Question: I have a decompiled stardict dictionary in the form of a tab file
'''
kakos <tab> bad
'''
where '<tab>' signifies a tabulation.
Unfortunately, the way the words are defined requires the query to include all diacritical marks. So if I want to search for zoon, I need to have all the iotas and circumflexes correct.
Thus I'd like to convert the whole file so that the keyword has the diacritic removed. So the line would become
'''
kakos <tab> <h3>kakos</h3> <br/> bad
'''
I know I could read the file line by line in bash, as described here [1]
'''
while read line
do
command
done <file
'''
But what is there any way to automatize the operation of converting the line? I heard about 'iconv' [2] but didn't manage to achieve the desired conversion using it. I'd best like to use a bash script.
---
Besides, is there an automatic way of transliterating Greek, e.g. using the method Perseus has?

---
/edit: Maybe we could use the Unicode codes? We can notice that 'U+1F0x', 'U+1F8x' for 'x < 8', etc. are all variants of the letter a. This would reduce the amount of manual work. I'd accept a C++ solution as well.
<URL>
<URL>
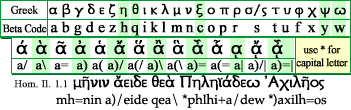
Answer: You can remove diacritics from a string relatively easily using Perl:
'''
$_=NFKD($_);s/\p{InDiacriticals}//g;
'''
for example:
'''
$ echo 'ooooooo O' | perl -CS -MUnicode::Normalize -pne '$_=NFKD($_);s/\p{InDiacriticals}//g'
ooooooo O
'''
This works as follows:
- '-CS'- '-MUnicode::Normalize'- '-e''-n''-p'- 'NFKD()'- 's/\p{InDiacriticals}//g'
This should in fact work for removing diacritics etc for all scripts/languages that have good Unicode support, not just Greek.